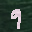
Label: 9